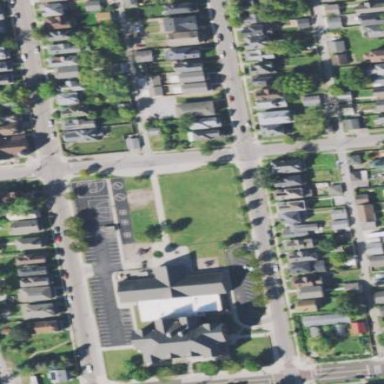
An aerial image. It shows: School.